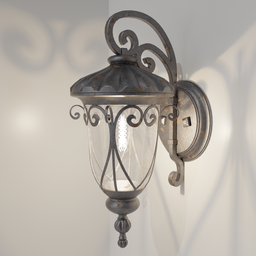
Label: lighting